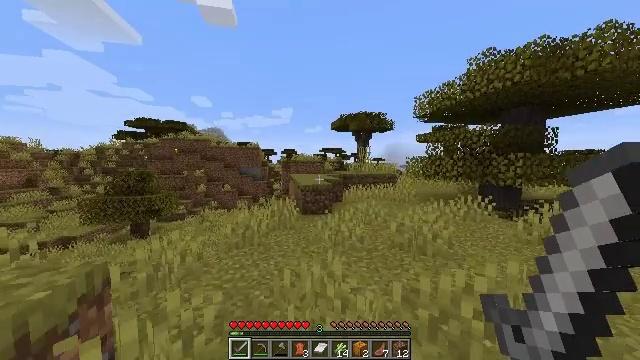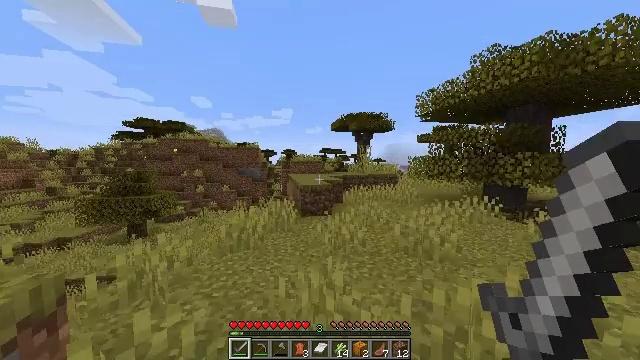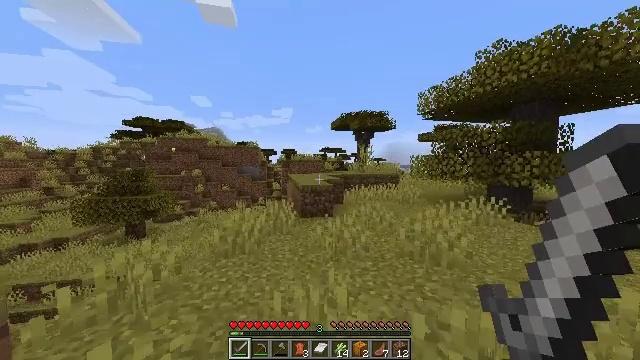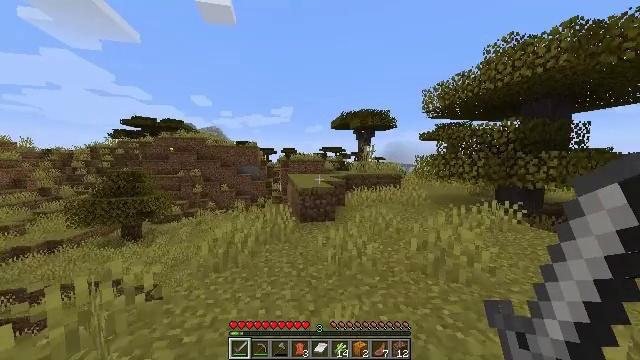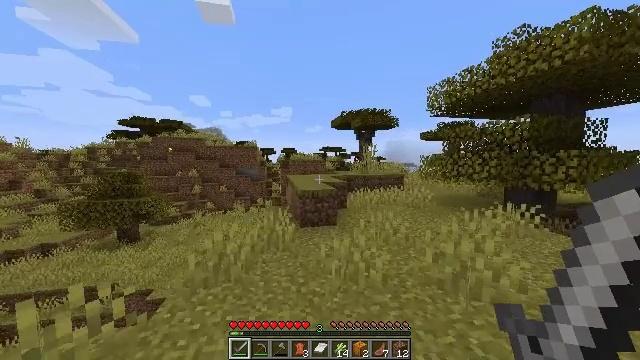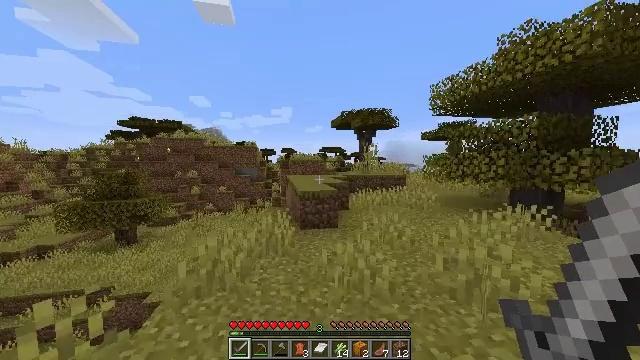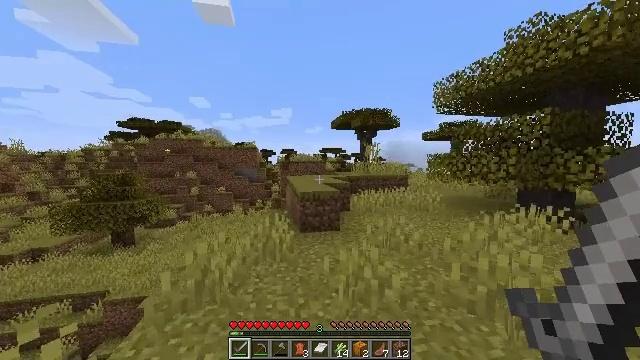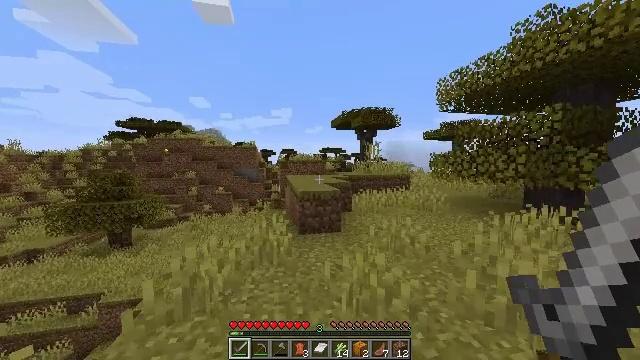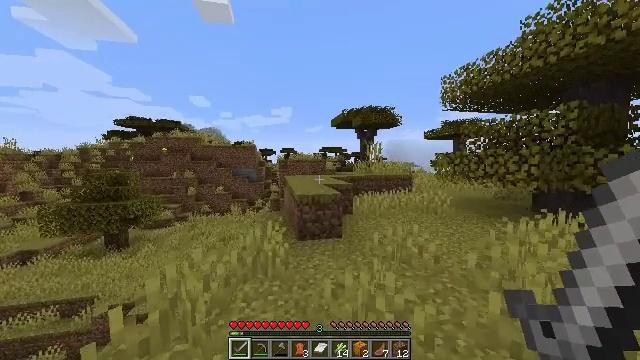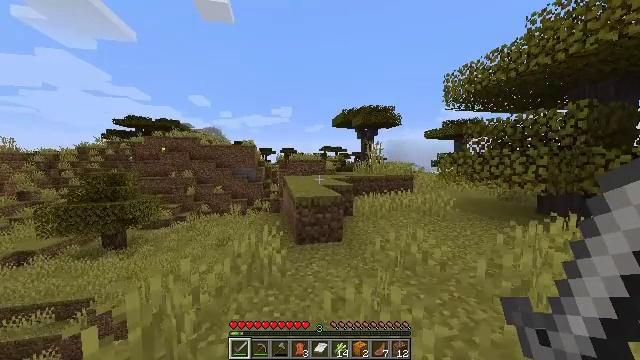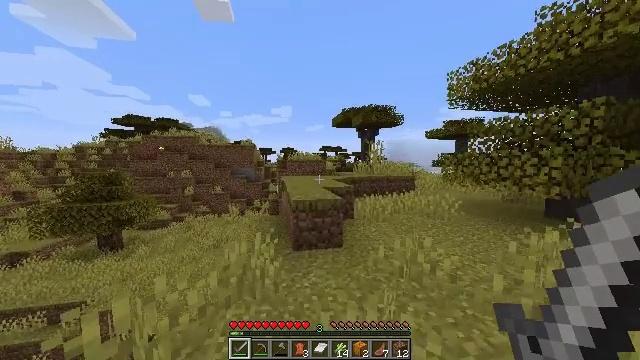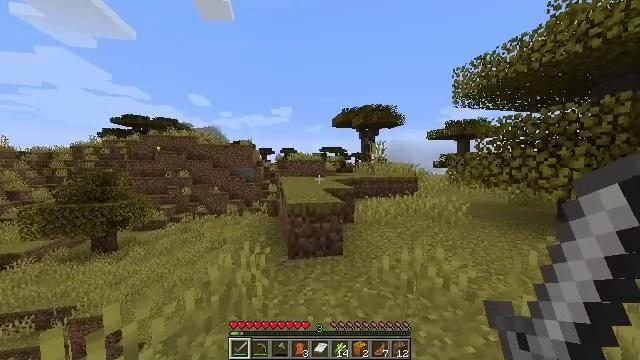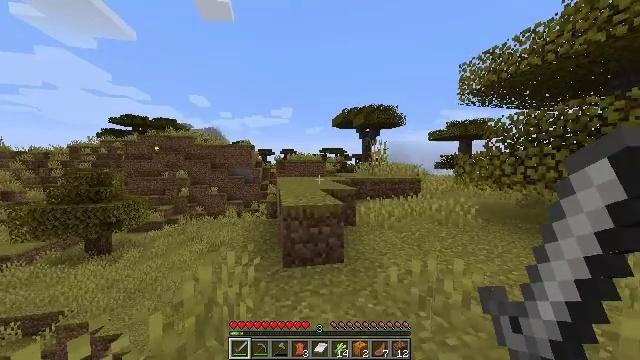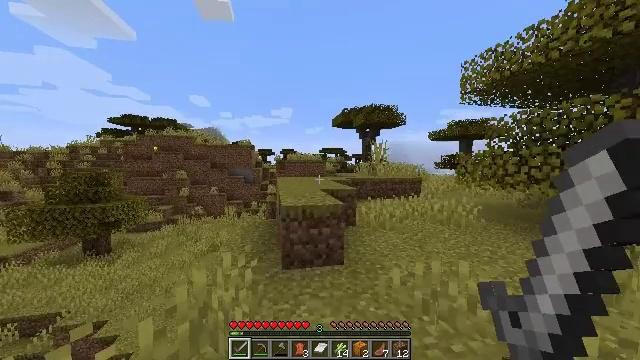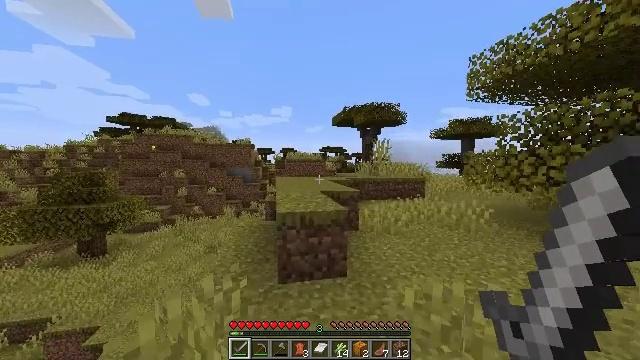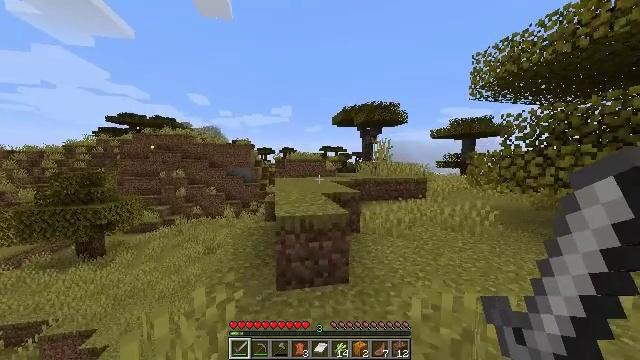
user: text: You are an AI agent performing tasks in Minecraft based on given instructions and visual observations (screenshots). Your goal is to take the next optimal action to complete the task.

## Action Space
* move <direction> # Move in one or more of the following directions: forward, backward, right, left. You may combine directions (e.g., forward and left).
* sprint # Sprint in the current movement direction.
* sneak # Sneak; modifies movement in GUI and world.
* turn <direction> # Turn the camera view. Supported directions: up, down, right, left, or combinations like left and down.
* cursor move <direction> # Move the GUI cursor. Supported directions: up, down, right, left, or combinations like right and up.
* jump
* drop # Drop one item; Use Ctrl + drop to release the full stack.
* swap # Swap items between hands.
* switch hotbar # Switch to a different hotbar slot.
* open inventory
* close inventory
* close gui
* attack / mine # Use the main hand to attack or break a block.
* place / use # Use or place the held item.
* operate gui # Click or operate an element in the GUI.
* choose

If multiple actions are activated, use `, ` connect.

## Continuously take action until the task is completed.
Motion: motion action
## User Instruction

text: Collect the grass block using a shovel.
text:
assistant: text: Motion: move forward, sprint
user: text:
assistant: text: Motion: move forward, sprint
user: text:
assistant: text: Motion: move forward, sprint
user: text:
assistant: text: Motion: move forward, sprint
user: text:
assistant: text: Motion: move forward, sprint
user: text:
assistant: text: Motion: move forward, sprint
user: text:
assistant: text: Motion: move forward, sprint
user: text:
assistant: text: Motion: move forward, sprint
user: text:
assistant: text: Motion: move forward, sprint
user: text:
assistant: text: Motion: move forward, sprint
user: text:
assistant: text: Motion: move forward, sprint
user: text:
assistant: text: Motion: move forward, sprint
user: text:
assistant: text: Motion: move forward, sprint
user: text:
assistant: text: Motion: move forward, sprint
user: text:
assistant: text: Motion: move forward, sprint
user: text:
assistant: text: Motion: move forward, sprint
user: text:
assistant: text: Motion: move forward, sprint
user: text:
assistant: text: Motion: move forward, sprint, jump
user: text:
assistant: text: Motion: move forward, sprint, jump
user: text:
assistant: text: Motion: move forward, sprint, jump
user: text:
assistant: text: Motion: move forward, sprint, jump
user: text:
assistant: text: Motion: move forward, sprint, jump
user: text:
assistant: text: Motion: move forward, sprint, jump
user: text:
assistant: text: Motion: move forward, sprint
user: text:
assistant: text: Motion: move forward, sprint
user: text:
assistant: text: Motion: move forward, sprint
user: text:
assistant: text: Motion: move forward, sprint
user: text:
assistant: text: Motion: move forward, sprint
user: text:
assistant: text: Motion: move forward, sprint
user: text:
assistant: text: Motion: move forward, sprint